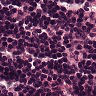
Metastatic tissue present: no